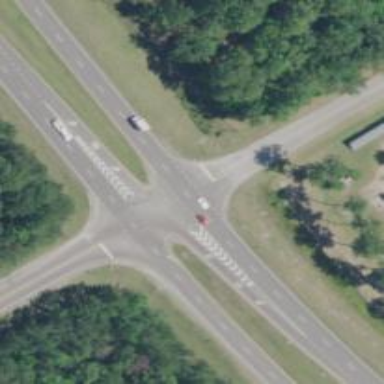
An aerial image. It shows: Road with stop sign.